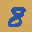
Label: 8